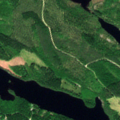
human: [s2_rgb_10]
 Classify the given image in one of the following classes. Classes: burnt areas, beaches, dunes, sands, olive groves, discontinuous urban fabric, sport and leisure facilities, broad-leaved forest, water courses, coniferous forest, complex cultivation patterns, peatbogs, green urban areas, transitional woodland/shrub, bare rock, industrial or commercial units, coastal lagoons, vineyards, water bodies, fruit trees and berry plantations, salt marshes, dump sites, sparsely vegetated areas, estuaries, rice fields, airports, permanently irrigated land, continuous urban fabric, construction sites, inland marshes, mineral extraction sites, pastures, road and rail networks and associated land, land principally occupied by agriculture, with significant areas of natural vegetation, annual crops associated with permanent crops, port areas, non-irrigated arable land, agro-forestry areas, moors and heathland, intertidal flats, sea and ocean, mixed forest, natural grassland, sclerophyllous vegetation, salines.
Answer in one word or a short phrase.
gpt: coniferous forest, mixed forest, water bodies